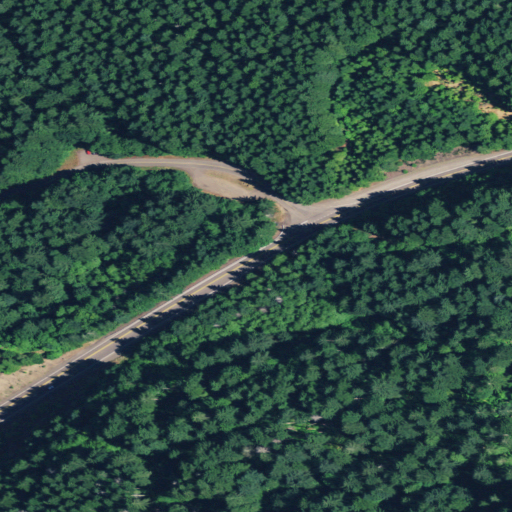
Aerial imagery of gap in Oregon named Alsea Summit containing evergreen forest, low intensity development, mixed forest, open development, and medium intensity development